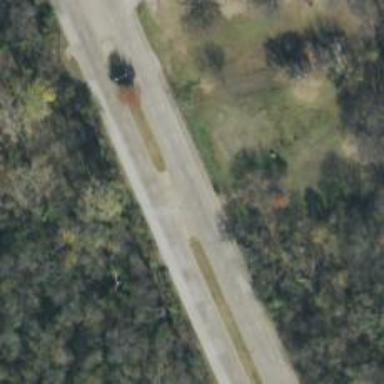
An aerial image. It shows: Secondary link road.